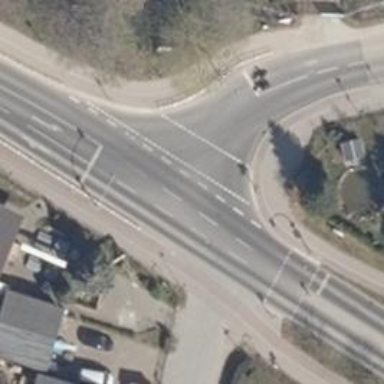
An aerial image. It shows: Asphalt footway that also serves as cycleway.